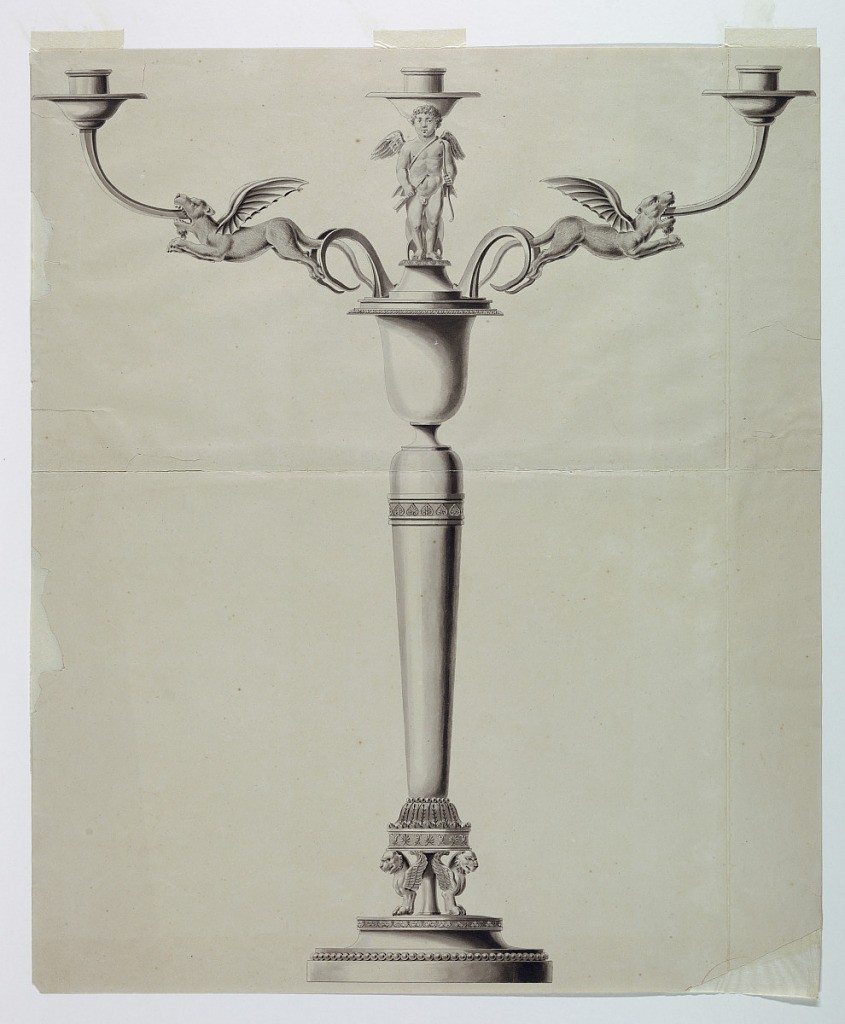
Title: Design for a Candlestick
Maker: Joseph Anton Seethaler II, German, 1799–1868
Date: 1825–1835
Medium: Pen and ink, brush and wash on paper
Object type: Drawing
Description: Chimarae and a central rod at base support the shaft which is shaped as a round gaine and ends with a vase, topped by Cupid and a socket. Two branches are composed of scrolls and winged pathers. Fragment of the red numbering, bottom right, cut off.